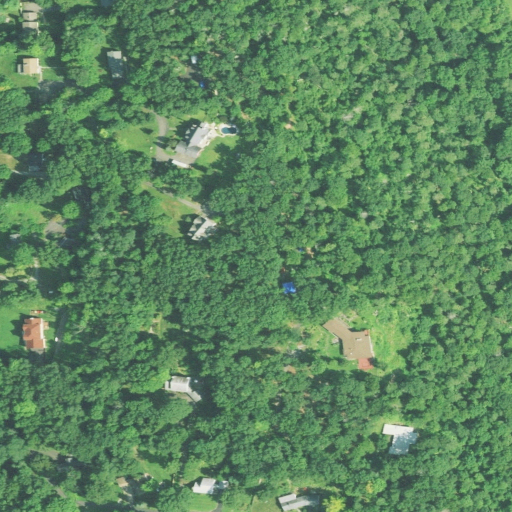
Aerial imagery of mountain in Connecticut named Pumpkin Hill containing deciduous forest, mixed forest, open development, low intensity development, medium intensity development, and open water